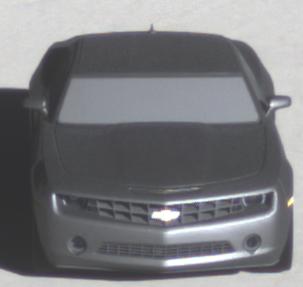
Make: Chevrolet
Model: Camaro Cabriolet 6.2 V8
Detailed model: Camaro (V) Coupé
Model produced from: 2011/09
Model produced until: 2014/02
Doors: 2
Color: gray
Road condition: dry road
Daytime: morning or afternoon
Contrast: high contrast